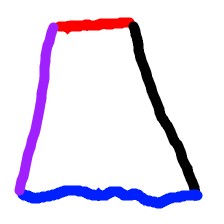
Shape: trapezoid